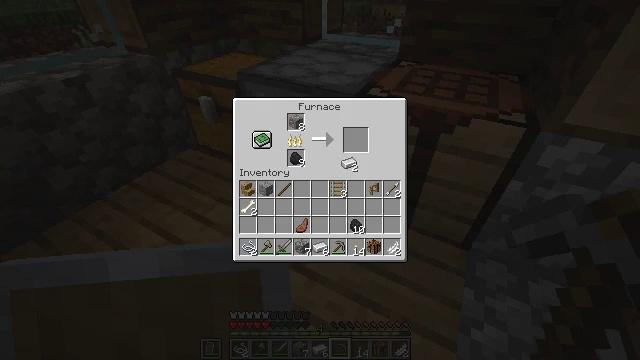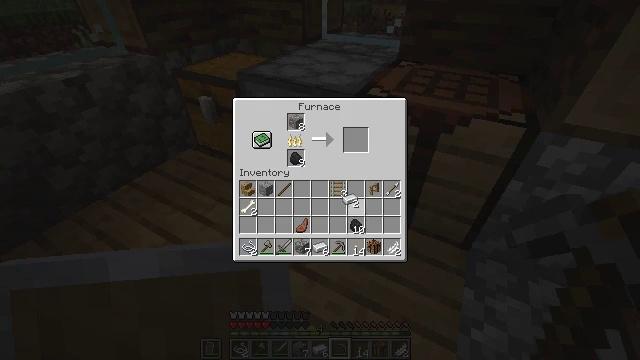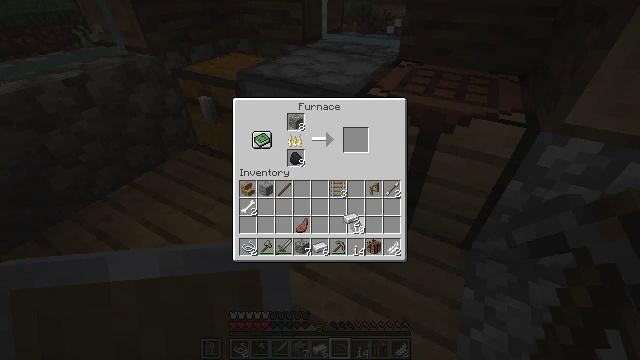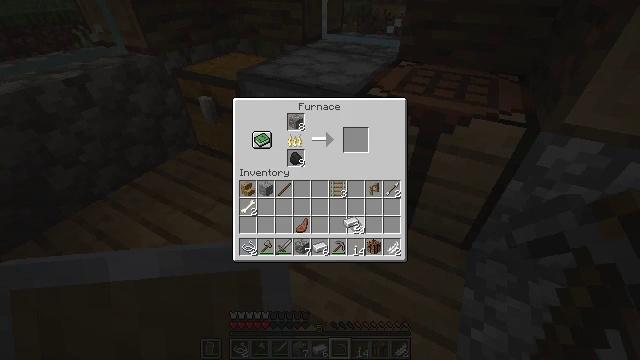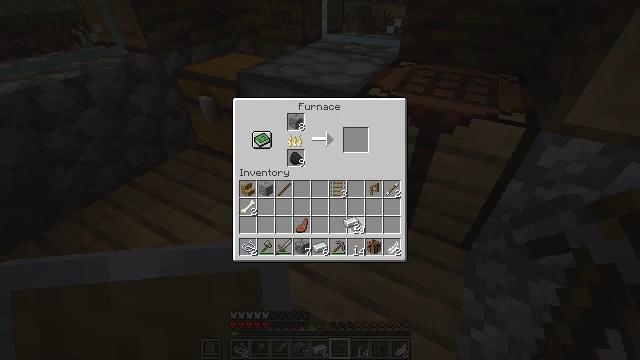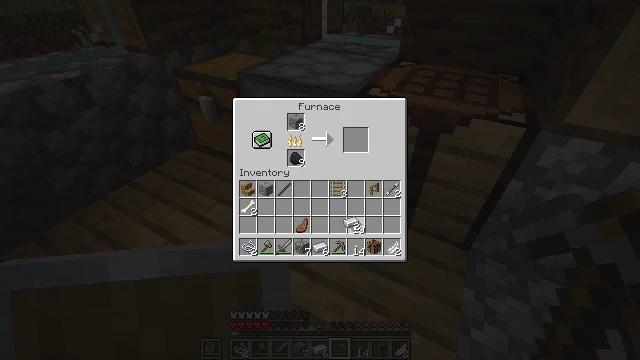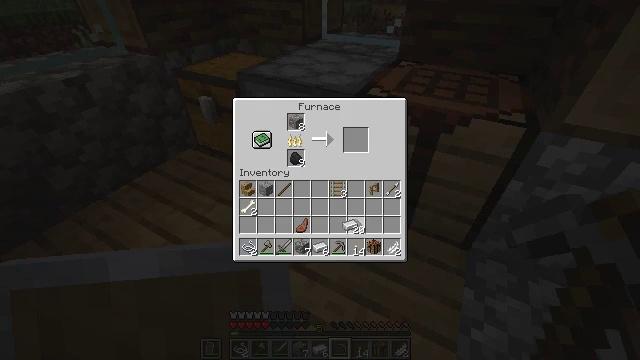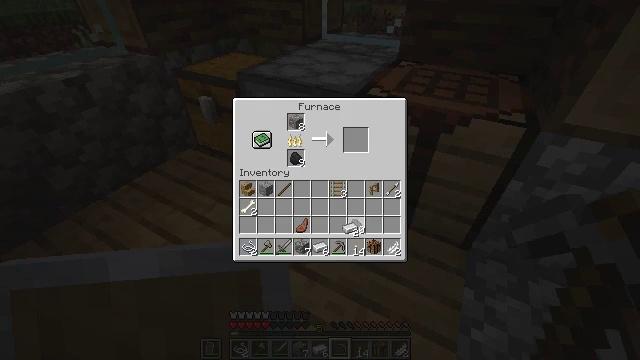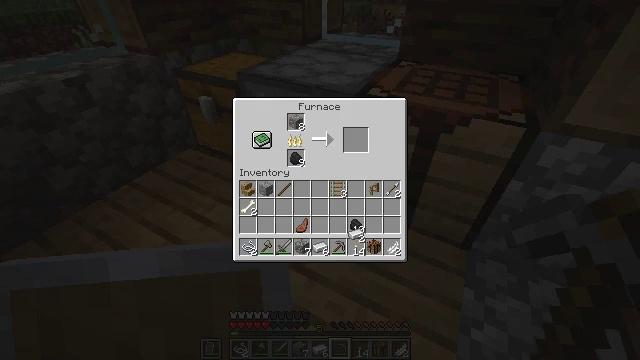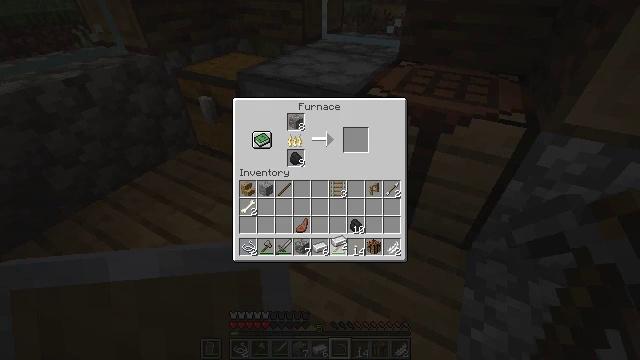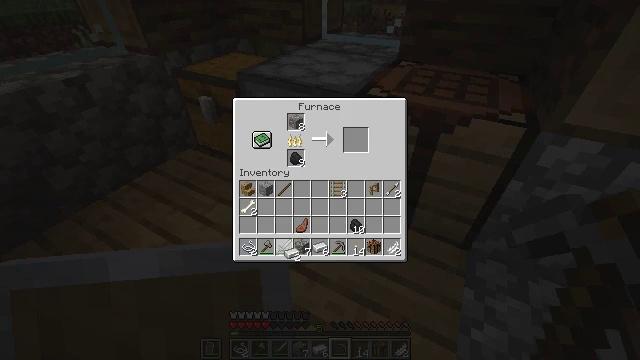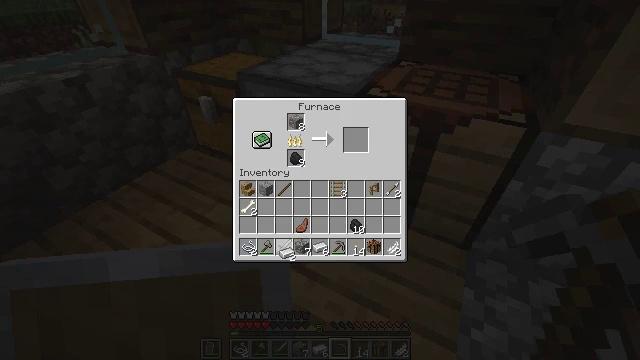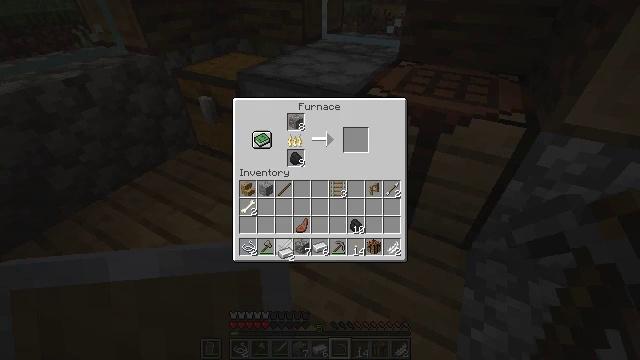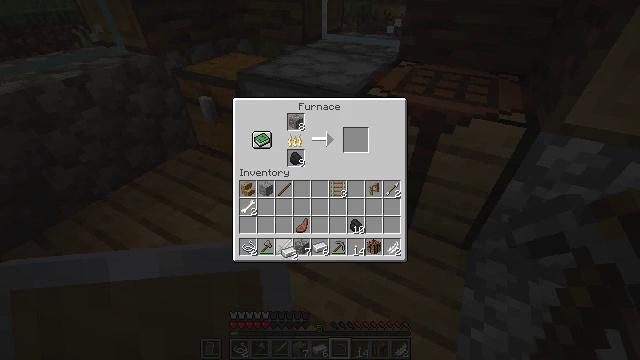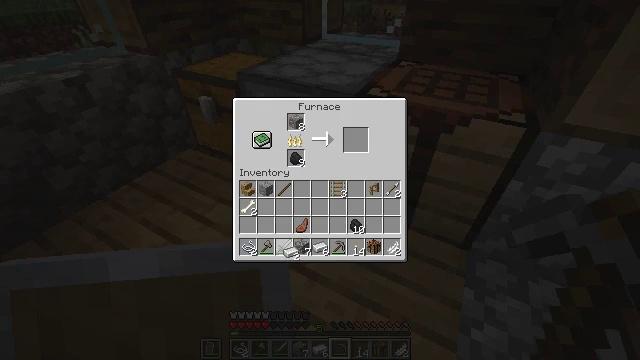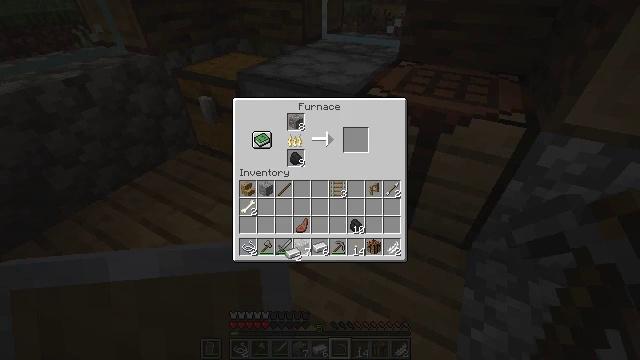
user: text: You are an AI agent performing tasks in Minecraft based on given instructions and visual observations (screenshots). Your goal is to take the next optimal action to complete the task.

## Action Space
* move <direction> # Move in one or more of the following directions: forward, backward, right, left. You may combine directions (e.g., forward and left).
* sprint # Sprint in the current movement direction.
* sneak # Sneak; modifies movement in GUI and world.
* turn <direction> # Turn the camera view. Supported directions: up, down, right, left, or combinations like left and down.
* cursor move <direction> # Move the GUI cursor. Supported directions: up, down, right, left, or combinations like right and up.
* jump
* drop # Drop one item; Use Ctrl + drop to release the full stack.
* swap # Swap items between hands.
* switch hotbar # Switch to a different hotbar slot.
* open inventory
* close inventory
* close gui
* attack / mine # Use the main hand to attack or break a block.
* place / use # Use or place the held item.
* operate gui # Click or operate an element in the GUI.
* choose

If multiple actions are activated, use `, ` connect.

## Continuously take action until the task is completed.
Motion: motion action
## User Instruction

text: Make a pair of iron leggings.
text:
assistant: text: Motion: turn down
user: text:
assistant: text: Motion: turn down
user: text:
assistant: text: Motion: no_op
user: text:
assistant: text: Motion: no_op
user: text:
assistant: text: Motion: no_op
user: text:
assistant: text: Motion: no_op
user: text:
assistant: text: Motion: no_op
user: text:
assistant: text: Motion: no_op
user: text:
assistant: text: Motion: turn left and down
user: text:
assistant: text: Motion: turn left and down
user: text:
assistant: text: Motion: no_op
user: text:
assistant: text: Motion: no_op
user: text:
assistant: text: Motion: no_op
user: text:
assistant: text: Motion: no_op
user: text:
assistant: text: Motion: no_op
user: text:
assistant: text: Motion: no_op
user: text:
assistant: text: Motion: no_op
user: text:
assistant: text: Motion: turn right
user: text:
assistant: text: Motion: no_op
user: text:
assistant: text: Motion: no_op
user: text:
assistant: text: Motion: no_op
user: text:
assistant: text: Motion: no_op
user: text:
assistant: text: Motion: no_op
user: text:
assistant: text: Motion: no_op
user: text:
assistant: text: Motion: no_op
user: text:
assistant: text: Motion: no_op
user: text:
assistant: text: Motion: turn up, attack / mine
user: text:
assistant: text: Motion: attack / mine
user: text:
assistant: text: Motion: turn left and down, attack / mine
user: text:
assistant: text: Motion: no_op